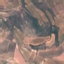
Land use / land cover: PermanentCrop